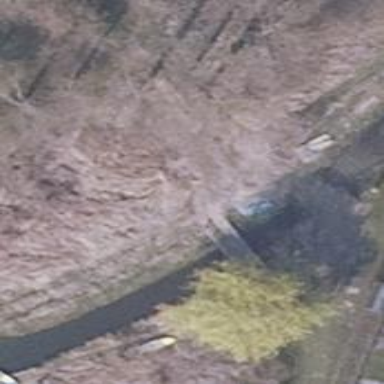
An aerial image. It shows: Path on bridge.